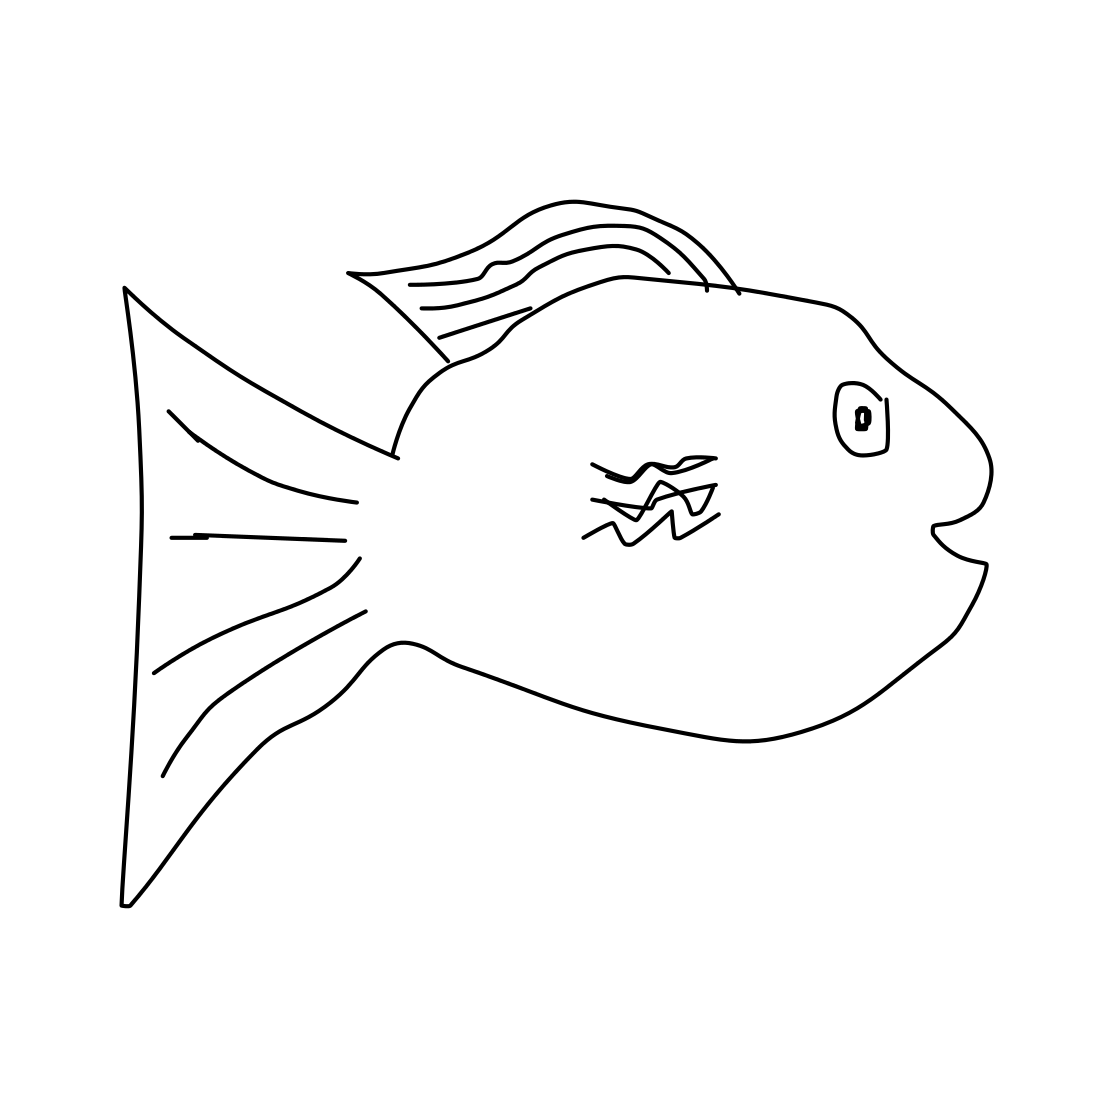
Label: fish